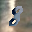
Label: 8